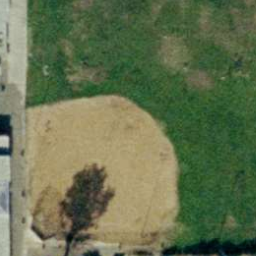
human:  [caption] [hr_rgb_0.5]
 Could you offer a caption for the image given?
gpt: This is an old baseball diamond .

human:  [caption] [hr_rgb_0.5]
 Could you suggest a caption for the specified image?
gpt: A baseball diamond composed of sand and weeds .

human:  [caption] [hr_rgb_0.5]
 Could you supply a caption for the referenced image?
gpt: It is a very old baseball diamond compose of sand and weeds .

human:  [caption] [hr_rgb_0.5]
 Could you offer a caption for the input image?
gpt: It is a very old baseball diamond with sand and weeds .

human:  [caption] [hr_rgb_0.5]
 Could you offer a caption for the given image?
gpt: It is a very old baseball diamond compose of sand and weeds .